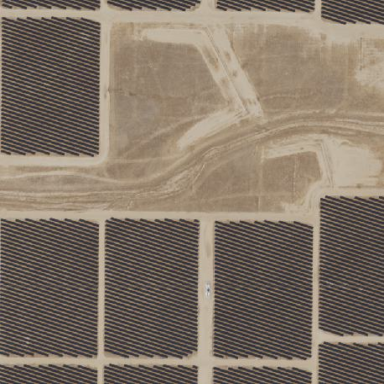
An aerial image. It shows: Solar power plant with photovoltaic technology surrounded by fence.